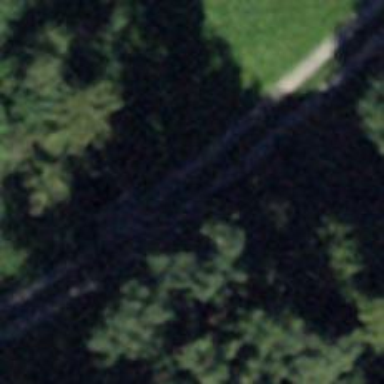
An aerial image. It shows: Track road on bridge.